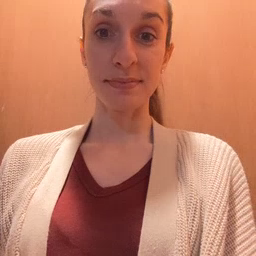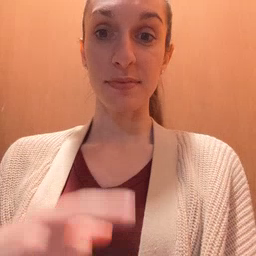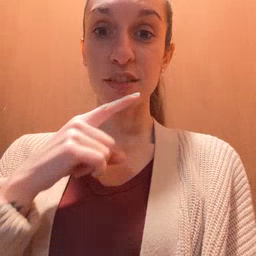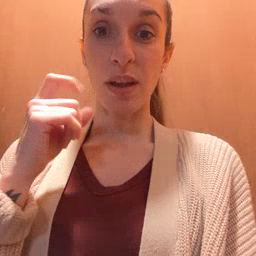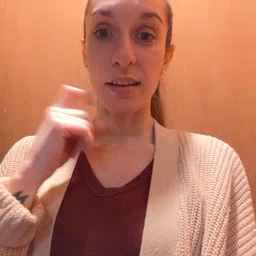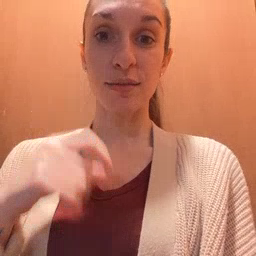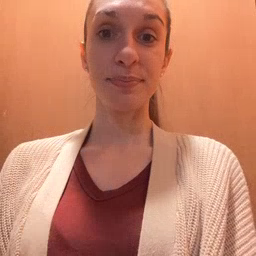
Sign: dry